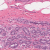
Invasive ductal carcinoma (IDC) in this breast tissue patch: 0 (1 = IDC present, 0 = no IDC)